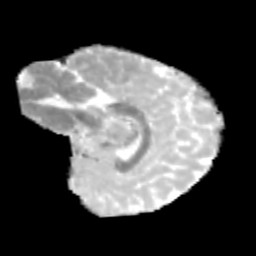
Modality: MD
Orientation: sagittal
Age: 10
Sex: male
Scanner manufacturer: siemens
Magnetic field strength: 3 T
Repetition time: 3.8 s
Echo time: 0.07 s